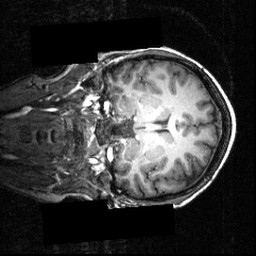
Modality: T1w
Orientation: coronal
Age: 22
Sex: female
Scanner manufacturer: siemens
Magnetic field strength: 3.951 T
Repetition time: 1.5 s
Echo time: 0.00335 s